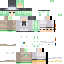
A female human skin with pale skin, wearing blonde helmet dressed in a blue tshirt and brown pants, featuring a closed mouth.